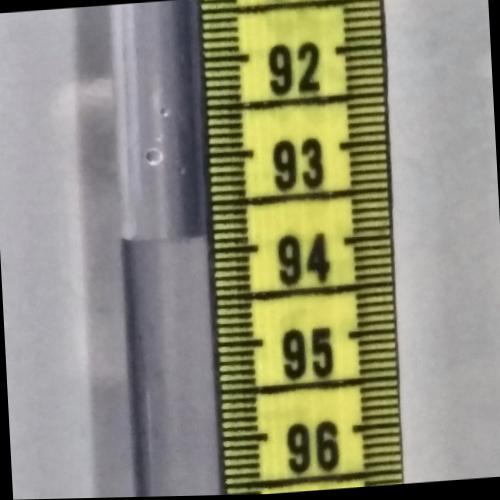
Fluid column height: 93.8 cm